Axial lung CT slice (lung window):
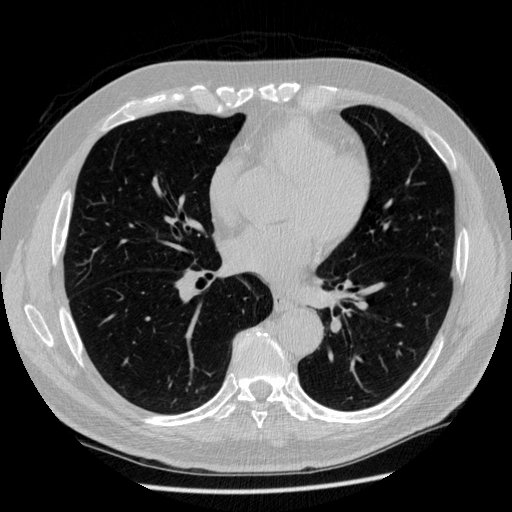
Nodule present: no